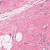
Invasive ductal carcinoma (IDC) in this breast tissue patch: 0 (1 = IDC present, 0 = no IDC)